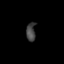
Tissue: lung
Cell type: Epithelial cells
Senescence score: 0.6032
Nuclear area (px): 169
Mean DAPI intensity: 66.888